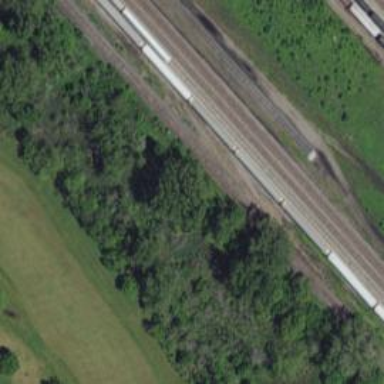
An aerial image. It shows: Railway siding for service.